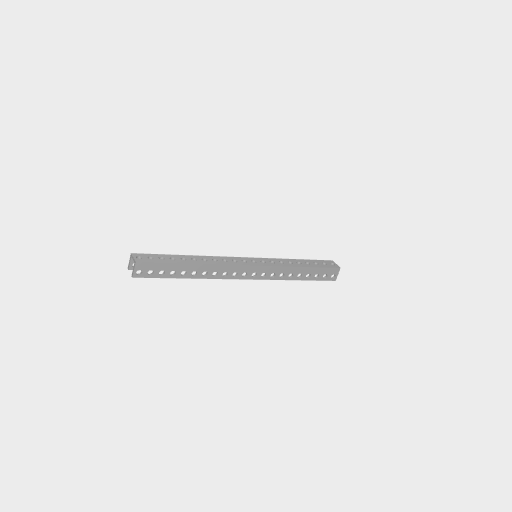
Part: UBeam21H